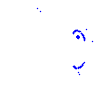
Particle: kaon